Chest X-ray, AP view. Patient: 35 years old, sex F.
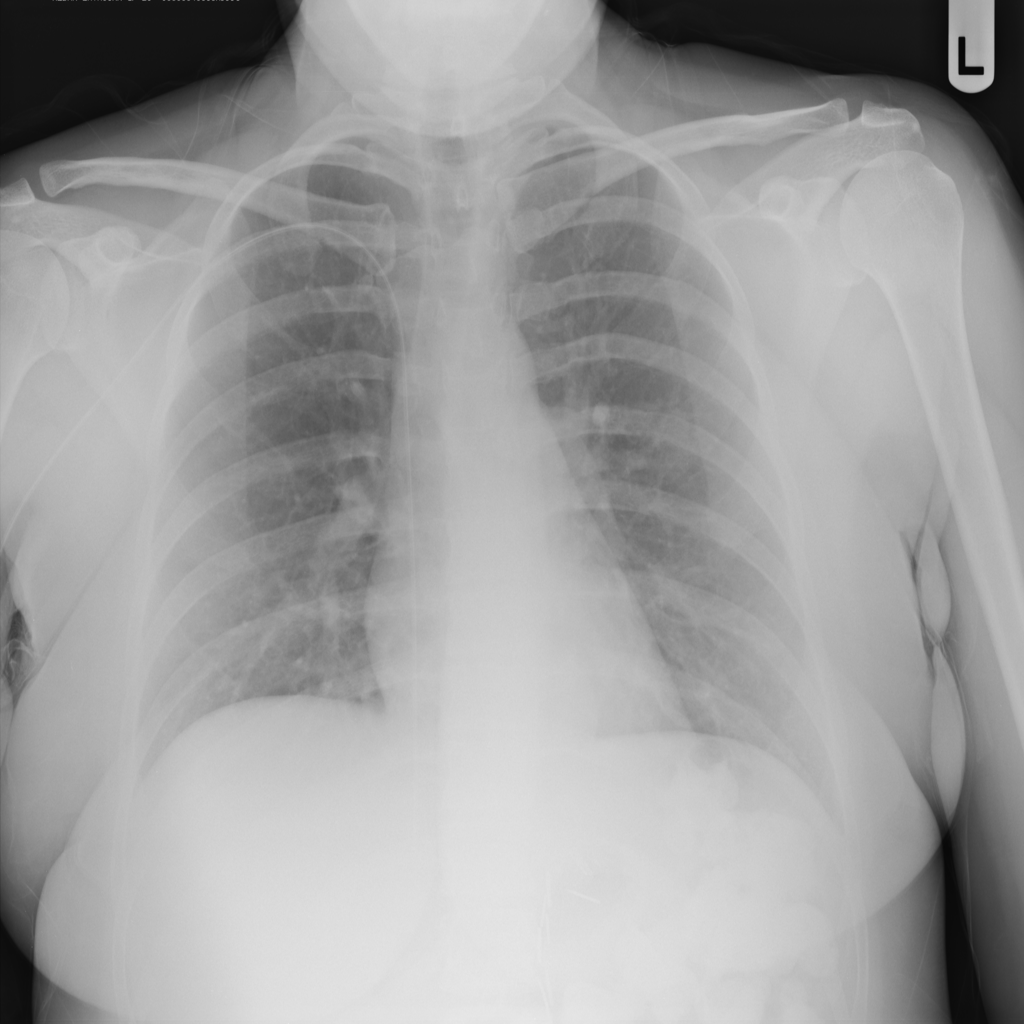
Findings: No Finding